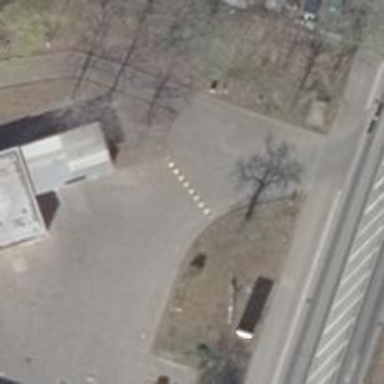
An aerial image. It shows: Table-style traffic calming feature.